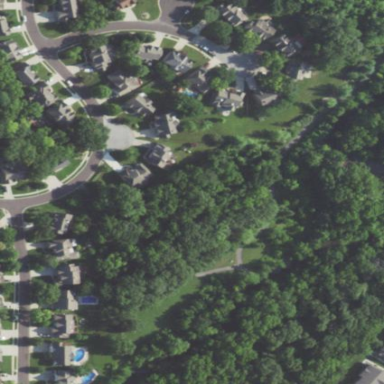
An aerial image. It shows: Residential area consisting of single-family homes.